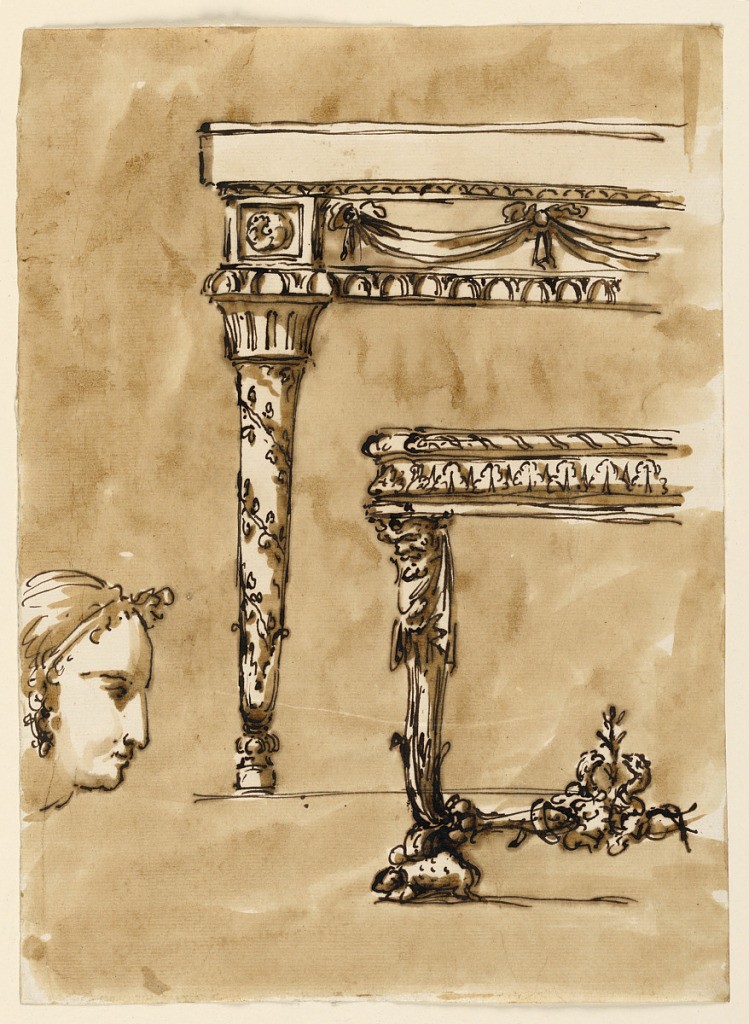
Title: Designs for Two Console Tables, with a Female Head
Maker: Giuseppe Barberi, Italian, 1746–1809
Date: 1789–1793
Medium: Pen and brown ink, brush and brown wash on off-white laid paper, lined
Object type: Drawing
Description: From left to right. The head seen in profile, turned toward right. The left side of a table. The leg is a round post of increasing diameter springing from a calyx, entwined by a garland, with a fluted capital. Frame and top form an entablature, with drapery festoons in the frieze. The left side of a table. The leg is a gaine with a satyr's head and a drapery, with a tortoise as a foot. The legs are connected below with a central motif: a stem between birds. Frame and top in the shape of cornices of an entablature. Usual background.